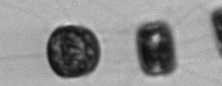
Label: Thalassiosira